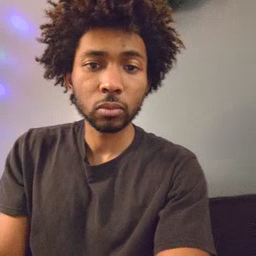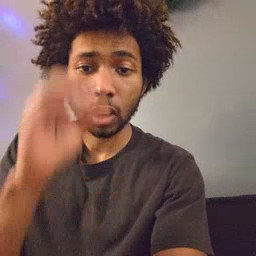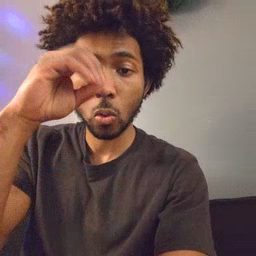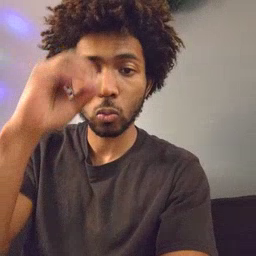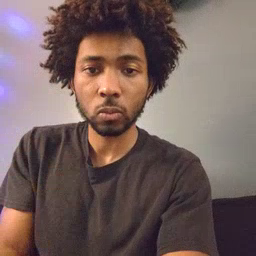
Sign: owl